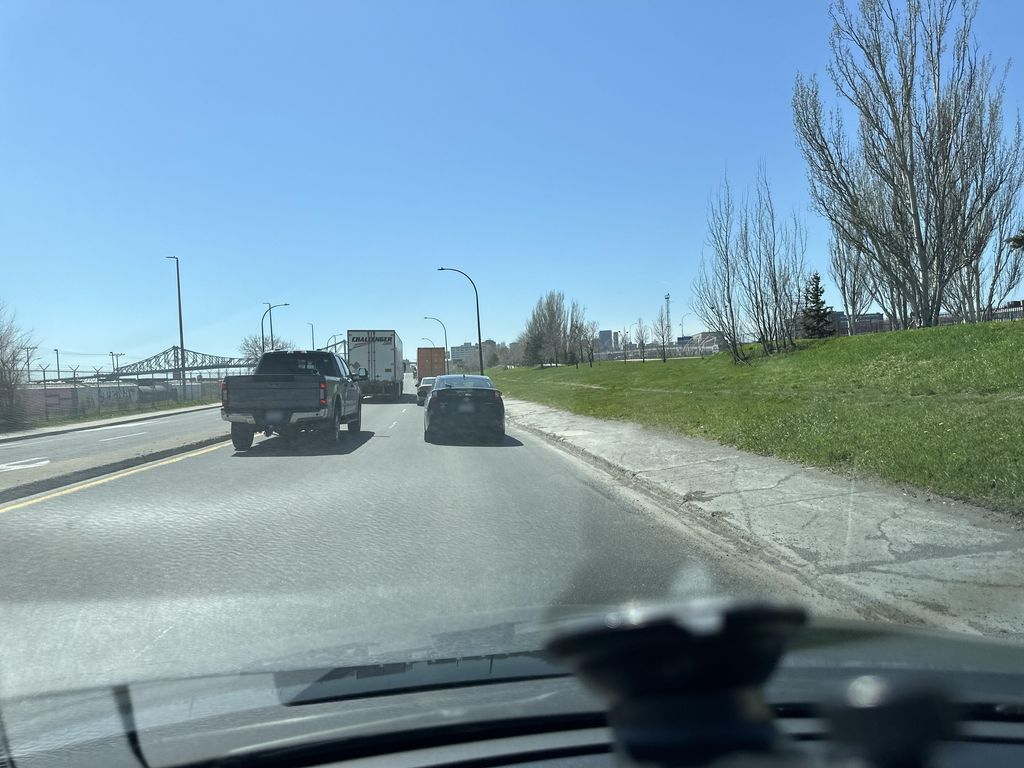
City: montreal